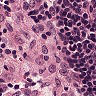
Metastatic tissue present: no